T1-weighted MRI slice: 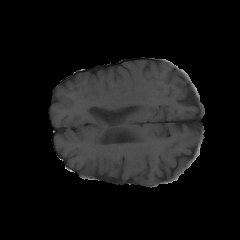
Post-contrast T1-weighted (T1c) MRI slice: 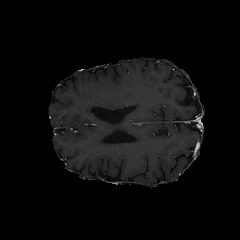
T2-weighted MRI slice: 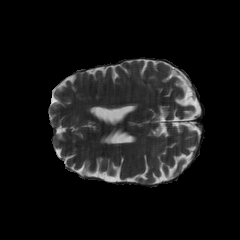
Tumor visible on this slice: yes